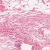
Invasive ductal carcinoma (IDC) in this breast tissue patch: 0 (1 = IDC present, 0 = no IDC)